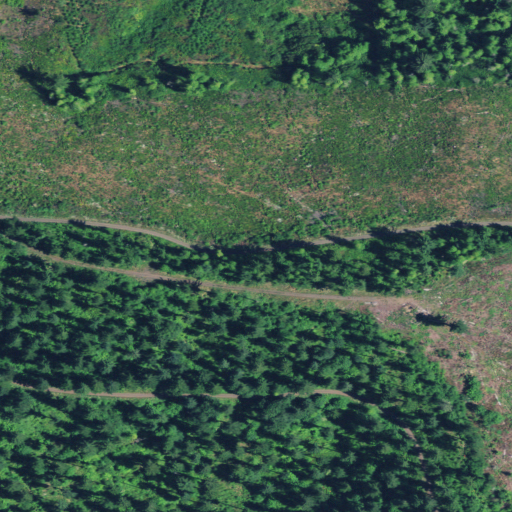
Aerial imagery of ridge(s) in Oregon named Goat Ridge containing shrub, evergreen forest, mixed forest, open development, and grassland